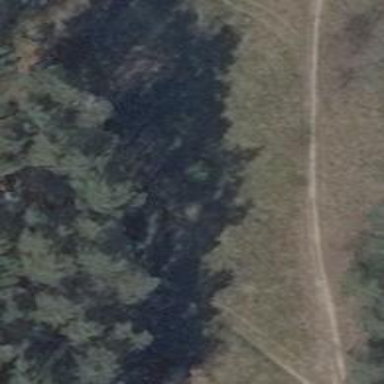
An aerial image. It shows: Dirt path.